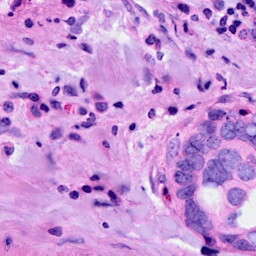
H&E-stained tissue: Breast